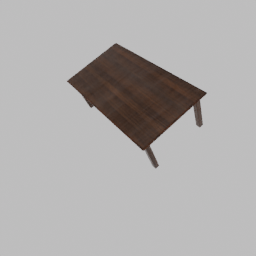
Label: furniture